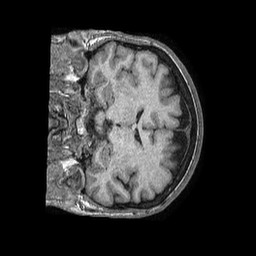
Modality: T1w
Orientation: coronal
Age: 59
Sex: female
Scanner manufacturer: philips
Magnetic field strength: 1.5 T
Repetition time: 0.007564 s
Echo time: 0.003468 s